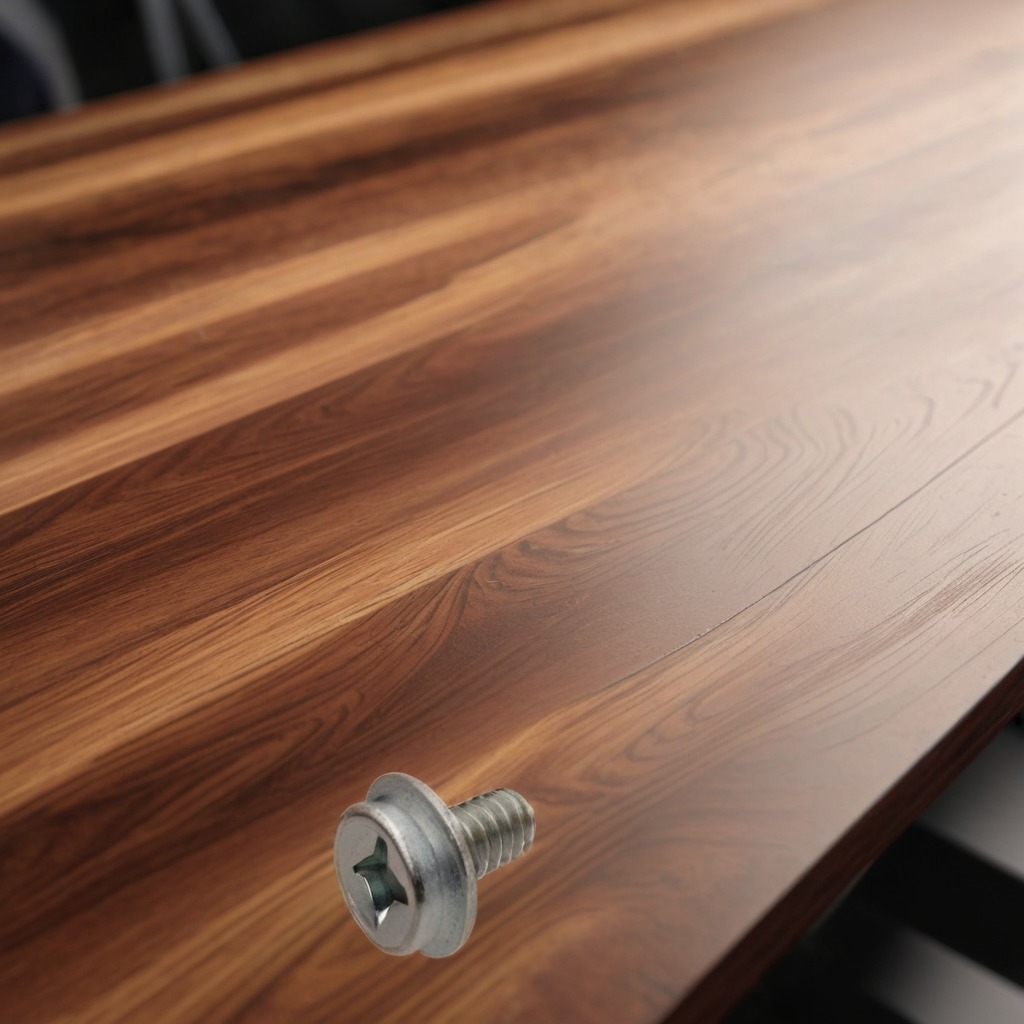
A metal screw is lying on the wooden table in a carpentry studio.